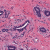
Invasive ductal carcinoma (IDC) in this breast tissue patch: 0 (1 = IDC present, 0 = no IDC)